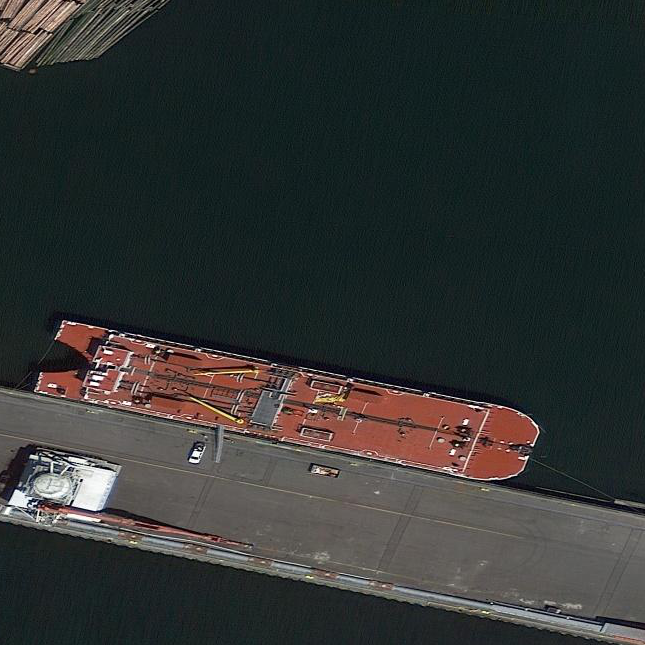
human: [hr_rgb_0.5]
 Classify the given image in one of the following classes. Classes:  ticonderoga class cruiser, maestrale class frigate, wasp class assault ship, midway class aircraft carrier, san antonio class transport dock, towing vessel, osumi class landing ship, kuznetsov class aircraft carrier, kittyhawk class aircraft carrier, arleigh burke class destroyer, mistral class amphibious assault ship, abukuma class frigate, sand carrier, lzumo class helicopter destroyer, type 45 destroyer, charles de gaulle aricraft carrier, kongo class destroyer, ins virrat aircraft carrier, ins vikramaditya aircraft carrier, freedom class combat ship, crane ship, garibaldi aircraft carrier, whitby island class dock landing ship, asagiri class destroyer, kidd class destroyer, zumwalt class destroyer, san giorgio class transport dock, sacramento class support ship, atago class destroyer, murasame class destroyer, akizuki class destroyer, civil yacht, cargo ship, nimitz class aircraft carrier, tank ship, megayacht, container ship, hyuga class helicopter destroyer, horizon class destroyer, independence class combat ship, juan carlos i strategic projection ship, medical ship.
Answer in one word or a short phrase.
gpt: Tank ship